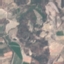
Land use / land cover class: PermanentCrop